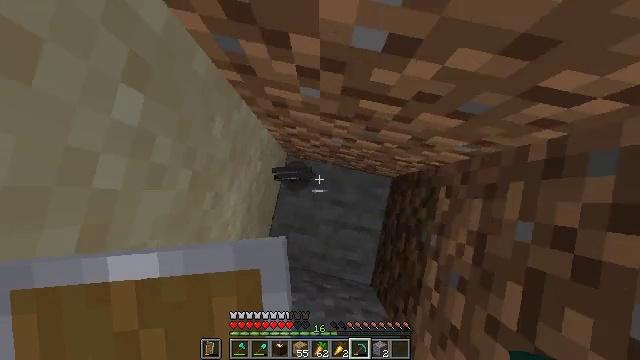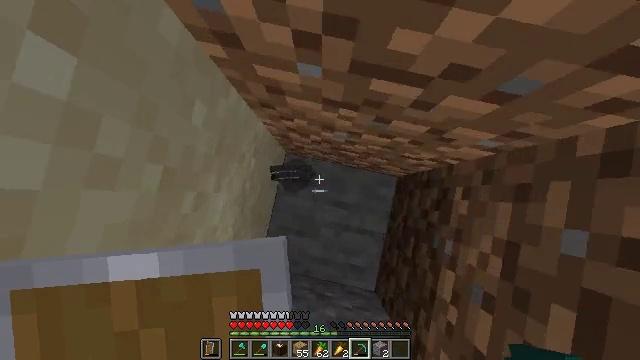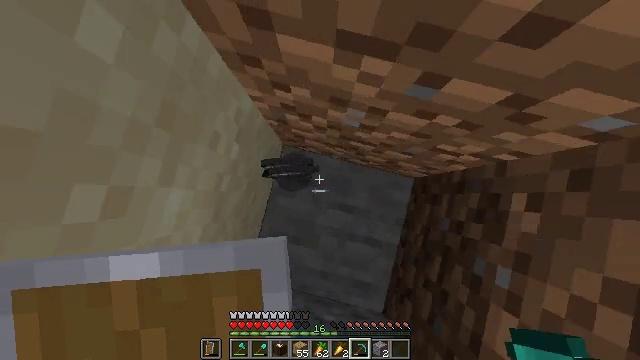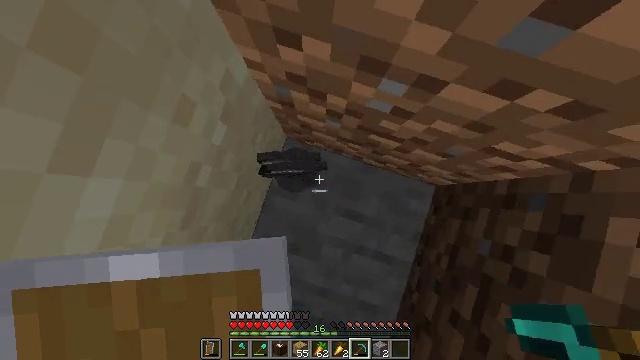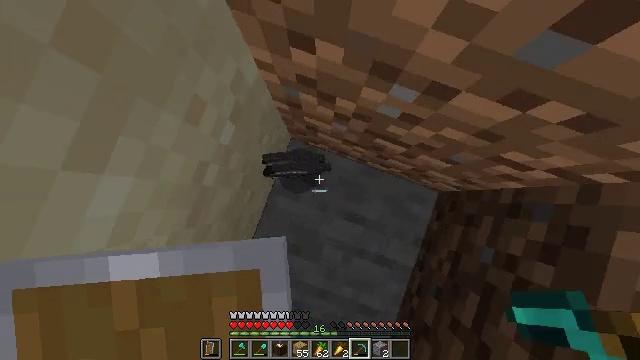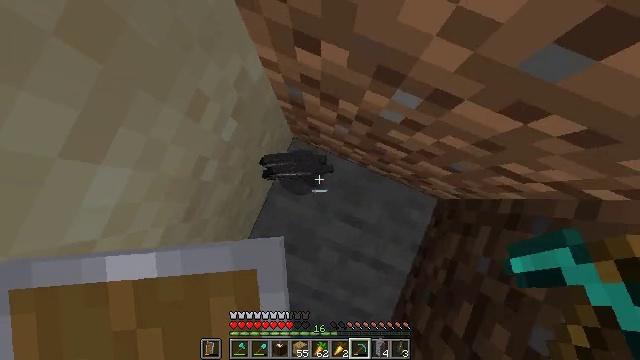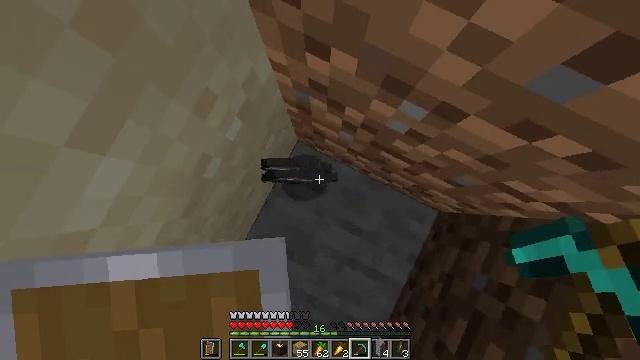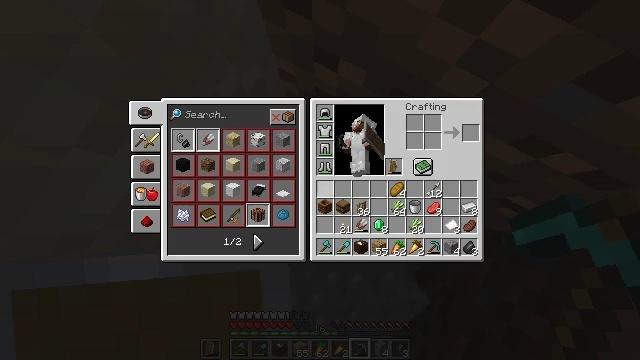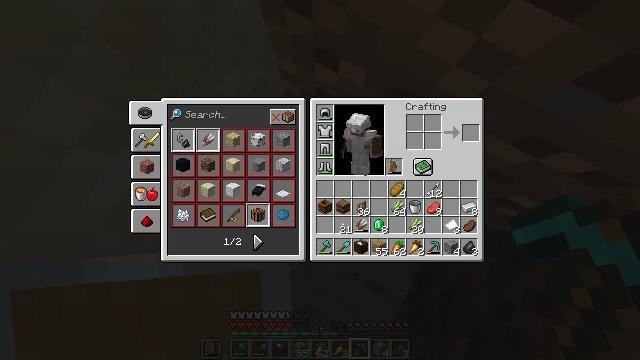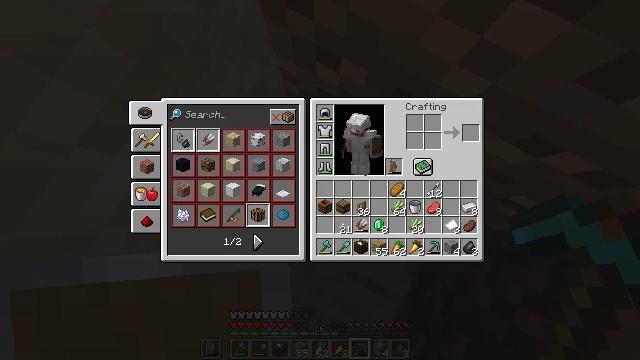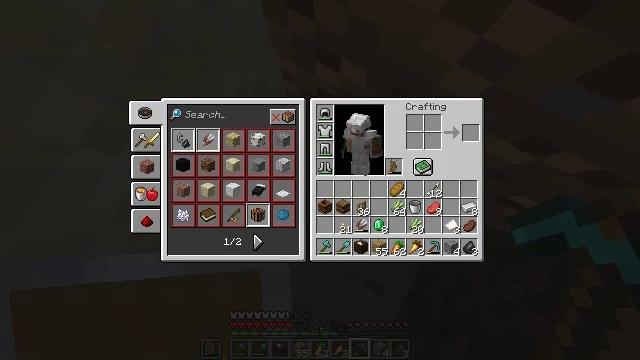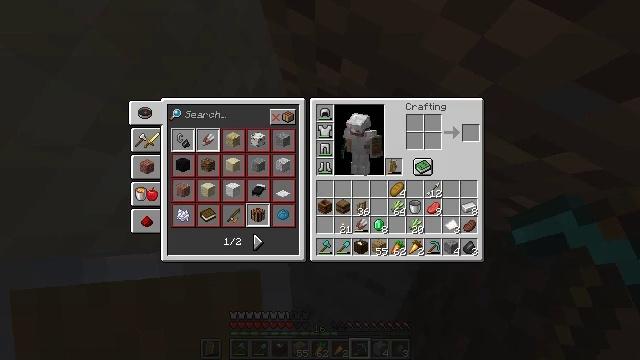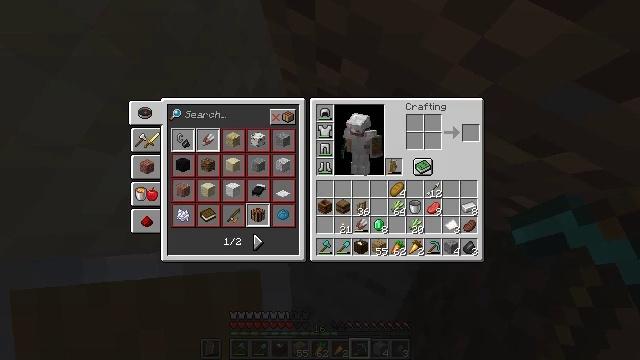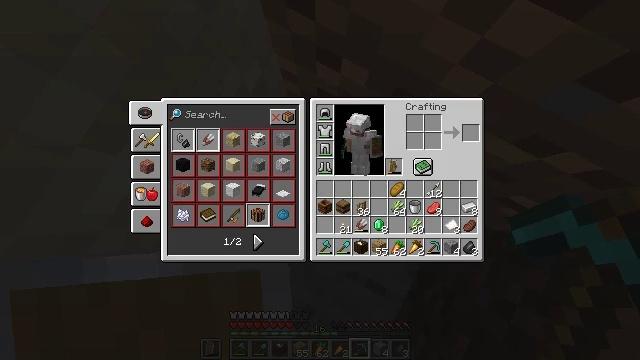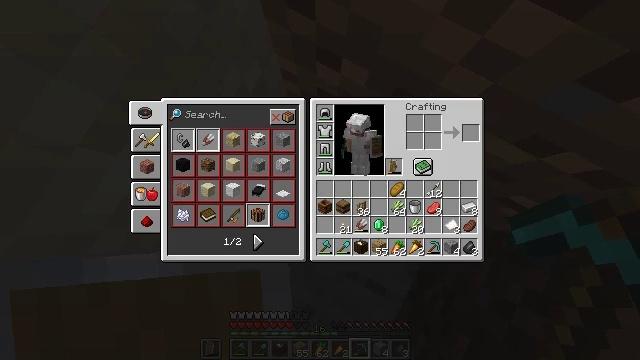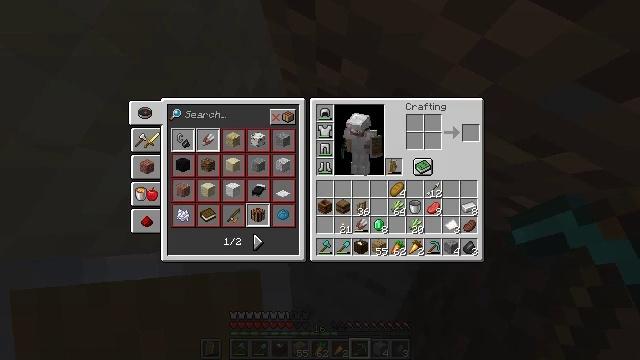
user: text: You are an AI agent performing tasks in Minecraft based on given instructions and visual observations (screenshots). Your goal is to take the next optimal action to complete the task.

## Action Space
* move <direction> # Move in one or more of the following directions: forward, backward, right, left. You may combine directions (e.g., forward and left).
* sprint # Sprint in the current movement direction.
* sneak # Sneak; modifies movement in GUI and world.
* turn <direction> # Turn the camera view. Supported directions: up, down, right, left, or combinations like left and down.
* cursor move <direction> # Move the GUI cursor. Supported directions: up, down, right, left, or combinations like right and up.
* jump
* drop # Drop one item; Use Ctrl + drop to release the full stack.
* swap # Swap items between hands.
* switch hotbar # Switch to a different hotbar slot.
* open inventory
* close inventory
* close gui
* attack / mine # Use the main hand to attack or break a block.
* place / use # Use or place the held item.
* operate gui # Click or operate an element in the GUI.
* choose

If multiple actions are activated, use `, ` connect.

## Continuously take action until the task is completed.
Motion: motion action
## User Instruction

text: Break the gravel block.
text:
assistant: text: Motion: move forward
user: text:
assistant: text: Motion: move forward, turn left
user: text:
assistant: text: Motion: move forward, turn left
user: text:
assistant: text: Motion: move forward, turn left
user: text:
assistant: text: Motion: move forward, turn left
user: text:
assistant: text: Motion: turn left and up
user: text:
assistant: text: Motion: turn left and up, open inventory
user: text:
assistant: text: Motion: open inventory
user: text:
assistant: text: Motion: open inventory
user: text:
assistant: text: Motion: no_op
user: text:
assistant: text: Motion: no_op
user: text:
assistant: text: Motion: no_op
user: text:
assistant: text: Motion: no_op
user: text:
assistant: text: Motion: no_op
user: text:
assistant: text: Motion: no_op
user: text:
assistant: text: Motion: no_op
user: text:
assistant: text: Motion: no_op
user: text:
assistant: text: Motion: no_op
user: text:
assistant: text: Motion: no_op
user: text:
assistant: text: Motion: no_op
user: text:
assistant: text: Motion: no_op
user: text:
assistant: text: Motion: no_op
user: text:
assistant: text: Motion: no_op
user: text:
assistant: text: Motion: no_op
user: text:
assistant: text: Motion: no_op
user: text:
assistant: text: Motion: close inventory
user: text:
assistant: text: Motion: turn left, close inventory
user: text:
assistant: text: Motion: turn left and up, close inventory
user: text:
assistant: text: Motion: turn left and up
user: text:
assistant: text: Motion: turn left and up, attack / mine